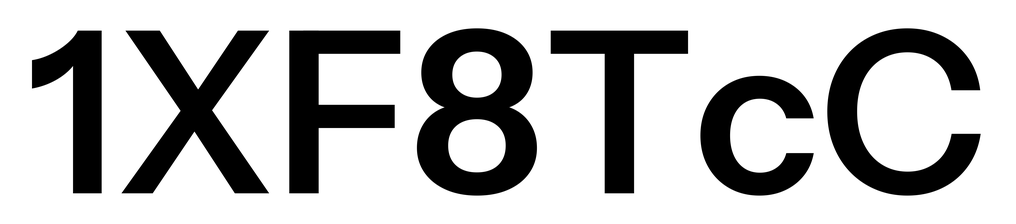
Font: InstrumentSans_SemiBold